【题型】解答题　【知识点】解析几何　【难度】medium
如图，经过原点 \(O\) 的直线与圆 \(M: (x+1)^2 + y^2 = 4\) 相交于 \(A\)，\(B\) 两点，过点 \(C(1,0)\) 且与 \(AB\) 垂直的直线与圆 \(M\) 的另一个交点为 \(D\).

(1) 当点 \(B\) 坐标为 \((-1,-2)\) 时，求直线 \(CD\) 的方程；

(2) 记点 \(A\) 关于 \(x\) 轴对称点为 \(F\)（异于点 \(A\)，\(B\)），求证：直线 \(BF\) 恒过 \(x\) 轴上一定定点，并求出该定点坐标；

(3) 求四边形 \(ACBD\) 的面积 \(S\) 的取值范围.
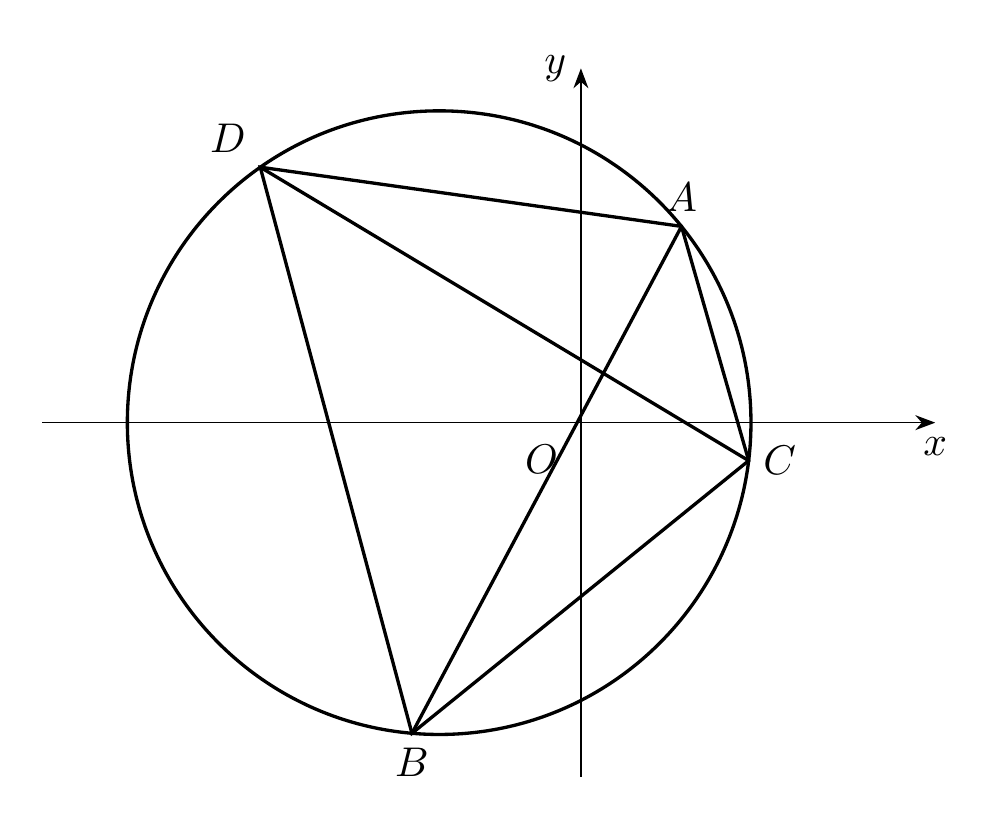
【解答】
【答案】(1) \(x + 2y - 1 = 0\)

(2) 证明见解析，\((3,0)\)

(3) \((0,4\sqrt{3}]\)

【分析】(1) 根据两点的斜率公式及直线的点斜式方程即可求解.

(2) 设直线 \(AB\) 方程为 \(y = kx\)，联立圆 \(M: (x+1)^2 + y^2 = 4\)，可得 \((k^2+1)x^2 + 2x - 3 = 0\)，设 \(A(x_1,y_1)\)，\(B(x_2,y_2)\)，则 \(F(x_1,-y_1)\)，再将直线 \(BF\) 直线求出，令 \(y = 0\)，根据根与系数的关系可求出其所过定点.

(3) 设圆心 \(M(-1,0)\) 到直线 \(AB\) 的距离平方为 \(m\)，则 \(m \in (0,1]\)，设圆心 \(M(-1,0)\) 到直线 \(CD\) 的距离平方为 \(n\)，根据圆的几何性质及平面几何知识易得 \((\sqrt{n})^2 + (2\sqrt{m})^2 = |MC|^2 = 4\)，再利用弦长公式及四边形的面积公式，构建四边形 \(ACBD\) 的面积 \(S\) 关于 \(m\) 的函数关系式，最后求出 \(S\) 的取值范围.

【详解】

(1) \(\because B(-1,-2)\)，\(O(0,0)\)，

\(
\therefore AB \text{ 的斜率为 } \frac{-2-0}{-1-0} = 2, \text{ 又 } CD \perp AB,
\)

\(
\therefore CD \text{ 的斜率为 } -\frac{1}{2}, \text{ 又 } C(1,0),
\)

\(
\therefore \text{直线 } CD \text{ 的方程 } y = -\frac{1}{2}(x-1), \text{ 即 } x + 2y - 1 = 0.
\)

(2) 根据题意可得 \(AB\) 直线的斜率存在且不为 \(0\)，又 \(AB\) 过原点 \(O(0,0)\)，

\(
\therefore \text{设直线 } AB \text{ 方程为 } y = kx, \text{ 联立圆 } M: (x+1)^2 + y^2 = 4,
\)

可得 \((k^2+1)x^2 + 2x - 3 = 0\)，设 \(A(x_1,y_1)\)，\(B(x_2,y_2)\)，

则 \(x_1 + x_2 = -\frac{2}{k^2+1}\)，\(x_1x_2 = -\frac{3}{k^2+1}\)，又 \(F(x_1,-y_1)\)，

\(
\therefore \text{直线 } BF \text{ 为 } y + y_1 = \frac{y_2 + y_1}{x_2 - x_1}(x - x_1),
\)

令 \(y = 0\)，可得
\[
x = \frac{x_1y_2 + x_2y_1}{y_1 + y_2} = \frac{2kx_1x_2}{kx_1 + kx_2} = \frac{2x_1x_2}{x_1 + x_2} = \frac{2 \times \left(-\frac{3}{k^2+1}\right)}{-\frac{2}{k^2+1}} = 3,
\]

\(
\therefore \text{直线 } BF \text{ 恒过 } x \text{ 轴上定点 } (3,0).
\)

(3) 作 \(ME \perp CD\)，\(MF \perp AB\)，垂足分别为 \(E,F\)，\(AB\) 与 \(CD\) 交于点 \(G\)，

设圆心 \(M(-1,0)\) 到直线 \(AB\) 的距离平方为 \(m\)，则 \(m \in (0,|MO|^2]\)，即 \(m \in (0,1]\)，

设圆心 \(M(-1,0)\) 到直线 \(CD\) 的距离平方为 \(n\)，

根据圆的几何性质及平面几何知识易得点 \(G\) 为 \(CE\) 中点，\(|MF| = |EG|\)，则 \(|ME|^2 + |EC|^2 = |MC|^2\)，即
\[
|ME|^2 + (2|MF|)^2 = |MC|^2,
\]
可得 \((\sqrt{n})^2 + (2\sqrt{m})^2 = |MC|^2 = 4\)，

\(
\therefore n = 4 - 4m, \text{ 又 } |AB| = 2\sqrt{r^2 - m} = 2\sqrt{4 - m}, \quad |CD| = 2\sqrt{r^2 - n} = 2\sqrt{4 - n} = 2\sqrt{4m} = 4\sqrt{m},
\)

\(
\therefore \text{四边形 } ACBD \text{ 的面积为:}
\)

\[
S = \frac{1}{2} \cdot |AB| \cdot |CD| = \frac{1}{2} \times 2\sqrt{4 - m} \times 4\sqrt{m} = 4\sqrt{m(4 - m)} = 4\sqrt{-(m-2)^2 + 4},
\]
又 \(m \in (0,1]\)，令 \(f(m) = 4\sqrt{-(m-2)^2 + 4}\)，

\(
\therefore f(0) < S \leq f(1), \text{ 即 } S \in (0,4\sqrt{3}],
\)

\(
\therefore \text{四边形 } ACBD \text{ 的面积 } S \text{ 的取值范围为 } (0,4\sqrt{3}].
\)

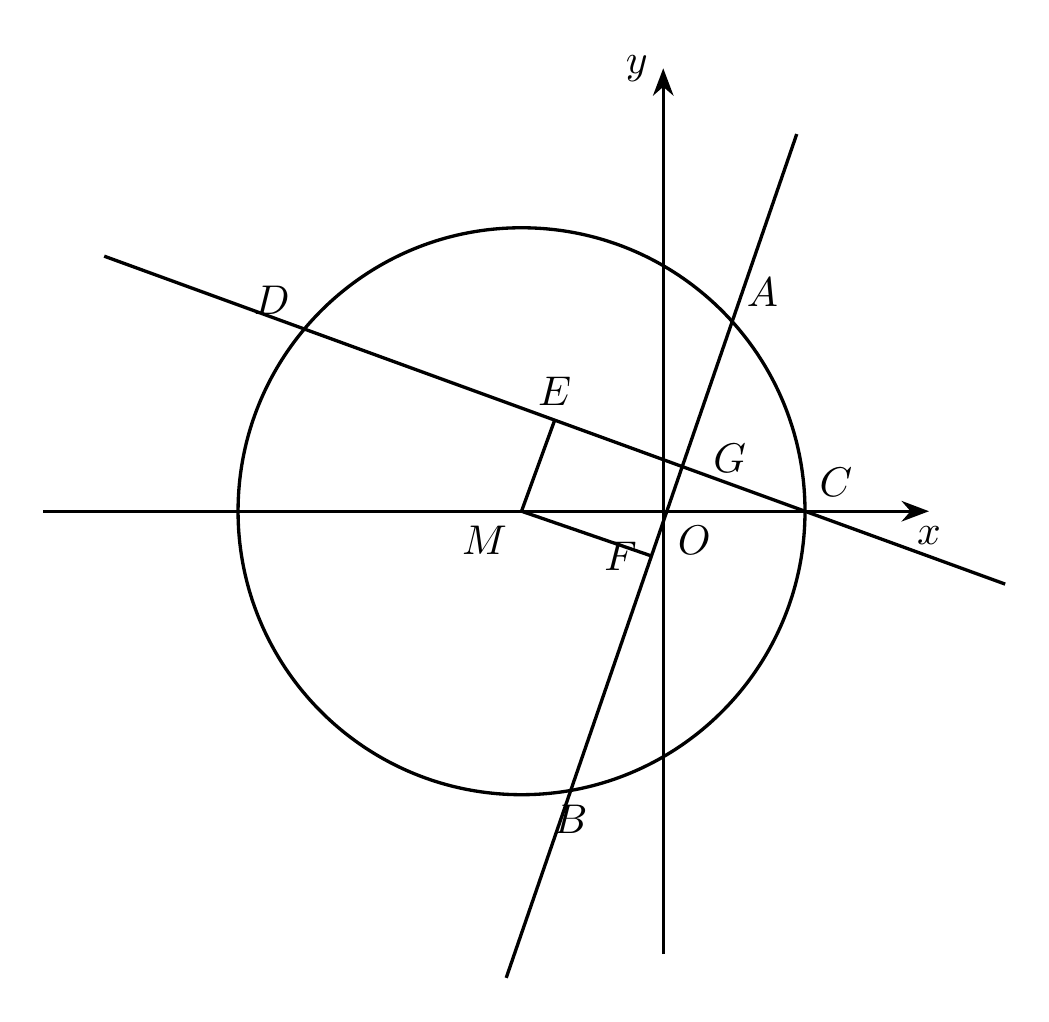